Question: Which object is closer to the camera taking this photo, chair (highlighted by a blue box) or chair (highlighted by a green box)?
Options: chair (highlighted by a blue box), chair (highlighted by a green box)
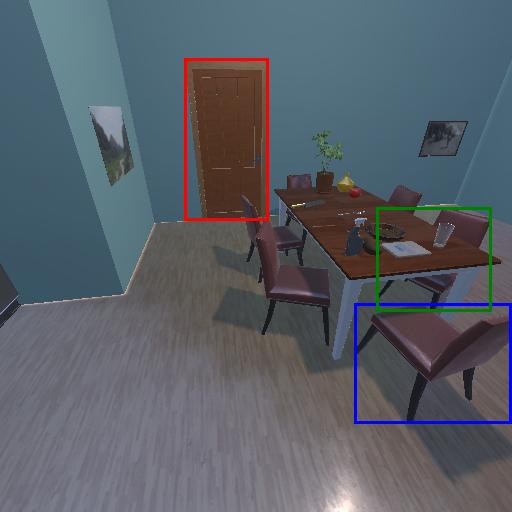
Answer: chair (highlighted by a blue box)